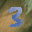
Label: 3